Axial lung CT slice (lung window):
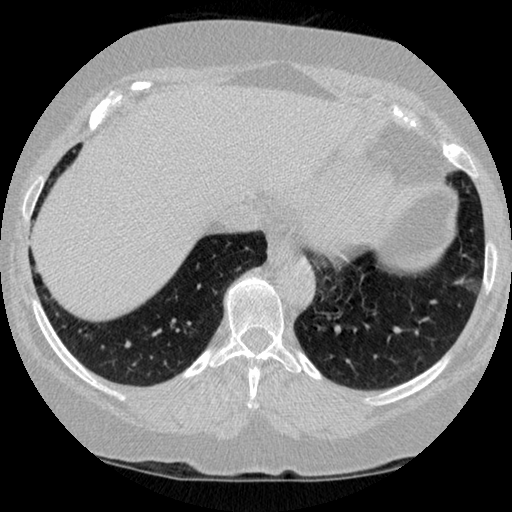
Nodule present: no